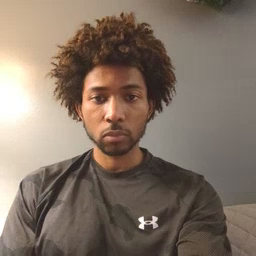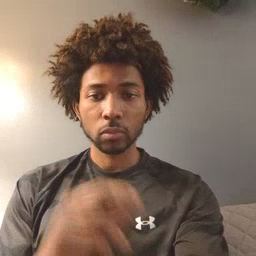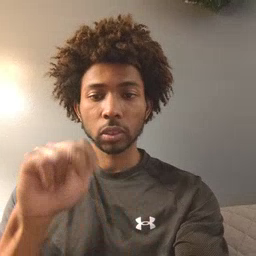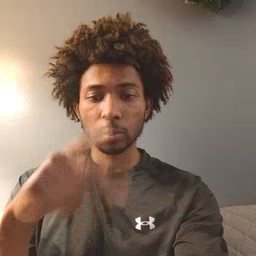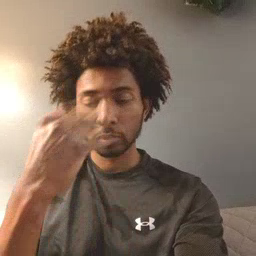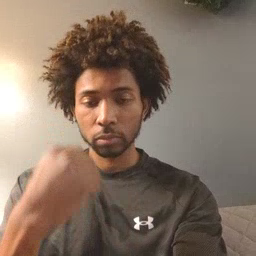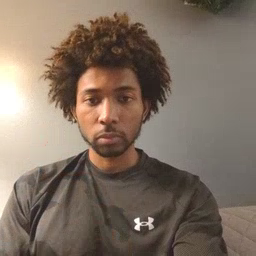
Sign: nap